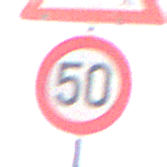
Verkehrszeichen: Geschwindigkeit50
Zusatzzeichen oben: WildwechselRechts
Umgebung: Outdoor, Nature
Tageszeit: Midday
Wetter: PartlyCloudy
Licht: Natural
Jahreszeit: NotSpecified
Kontrast: HighContrast